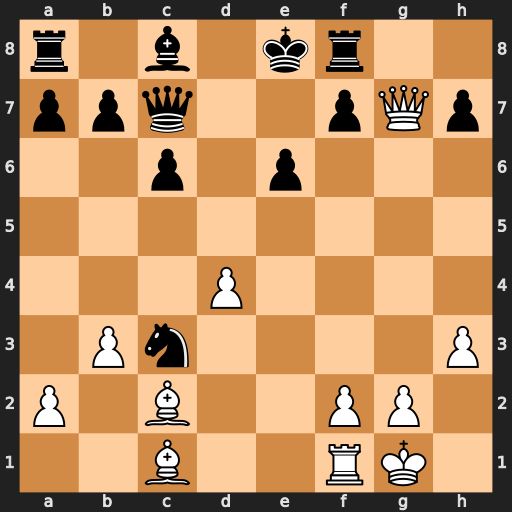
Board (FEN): r1b1kr2/ppq2pQp/2p1p3/8/3P4/1Pn4P/P1B2PP1/2B2RK1
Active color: w
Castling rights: q
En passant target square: -
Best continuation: Ba3 Ne2+ Kh1 c5 Bxc5 Qxc5 dxc5